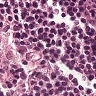
Metastatic tissue present: no